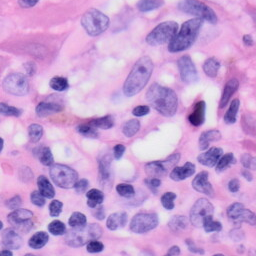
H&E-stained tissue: Skin